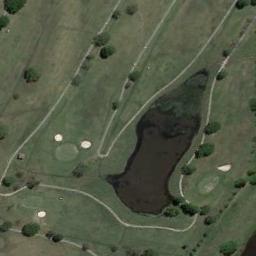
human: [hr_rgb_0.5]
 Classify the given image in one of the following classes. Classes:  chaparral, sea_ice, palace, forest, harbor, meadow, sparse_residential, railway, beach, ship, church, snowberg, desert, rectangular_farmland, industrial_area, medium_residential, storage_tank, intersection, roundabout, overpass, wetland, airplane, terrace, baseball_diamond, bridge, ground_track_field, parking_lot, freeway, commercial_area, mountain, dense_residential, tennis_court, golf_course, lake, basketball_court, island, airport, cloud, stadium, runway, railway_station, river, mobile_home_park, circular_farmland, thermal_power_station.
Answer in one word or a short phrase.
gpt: golf_course